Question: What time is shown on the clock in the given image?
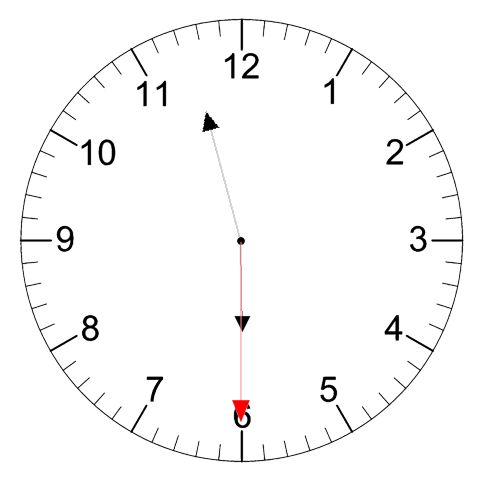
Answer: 05:57:30